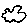
Label: cloud